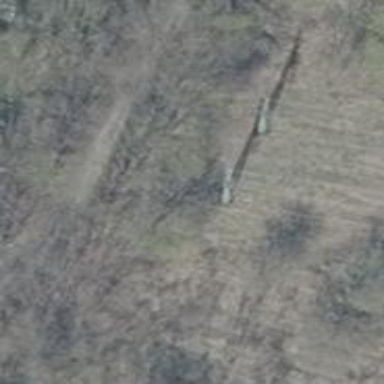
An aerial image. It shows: Power pole.